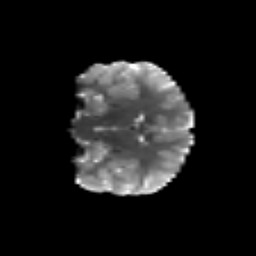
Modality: T2w
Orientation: coronal
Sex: female
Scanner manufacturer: siemens
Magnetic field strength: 3 T
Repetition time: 5 s
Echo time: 0.071 s